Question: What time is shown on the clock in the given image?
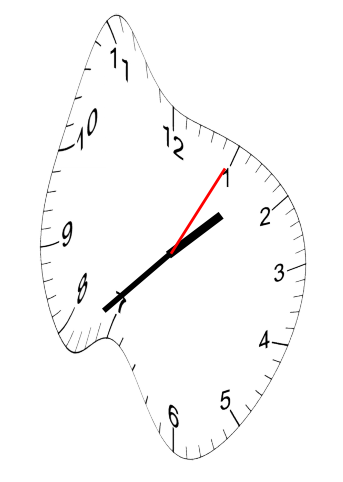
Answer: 01:38:05